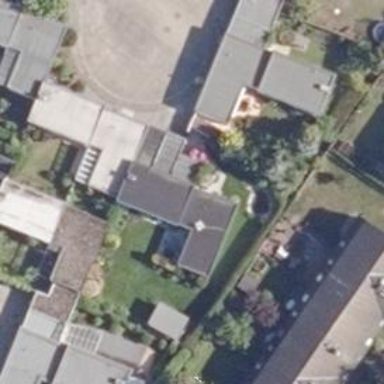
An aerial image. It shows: Flat-roofed house.